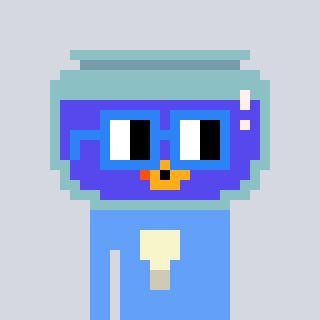
a pixel art character with square blue glasses, a goldfish-shaped head and a blue-colored body on a cool background